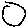
Label: circle